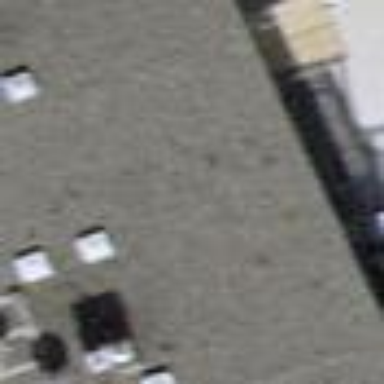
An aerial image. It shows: House with flat roof.